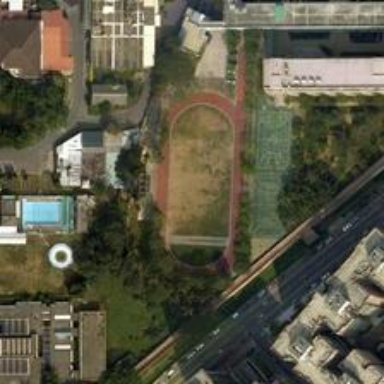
The sports venue is surrounded by high-rise buildings, which have an old football field, two basketball courts and a small swimming pool .